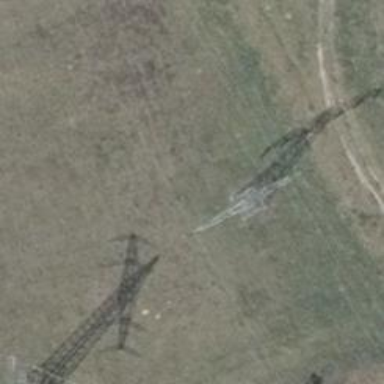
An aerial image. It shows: Power line is depicted.